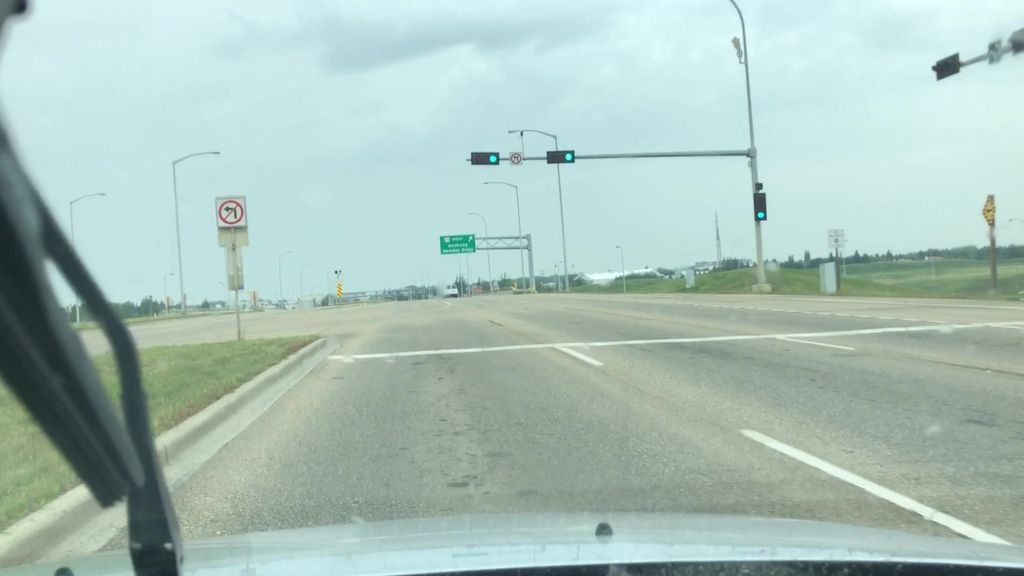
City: edmonton